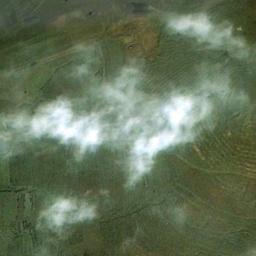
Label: cloud